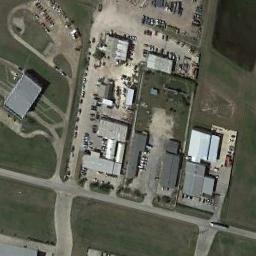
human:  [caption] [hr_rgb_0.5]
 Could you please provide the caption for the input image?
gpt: Many houses of different shapes are in the industrial area .

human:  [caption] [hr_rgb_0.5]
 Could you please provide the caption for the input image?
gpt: The industrial area with lots of industrial equipment and some workshops is surrounded by lawns .

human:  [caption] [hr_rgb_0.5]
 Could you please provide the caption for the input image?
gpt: The industrial area is desolate .

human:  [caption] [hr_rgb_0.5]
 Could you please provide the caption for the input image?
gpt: In an industrial area, There are neatly planned factories and roads, Green belts, And parking lots for cars .

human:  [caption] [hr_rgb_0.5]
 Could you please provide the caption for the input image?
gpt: There are some gray buildings with green lawns around on the industrial area .